Aerial crown-view tile of a tropical tree (Barro Colorado Island, Panama), acquired 20250715:
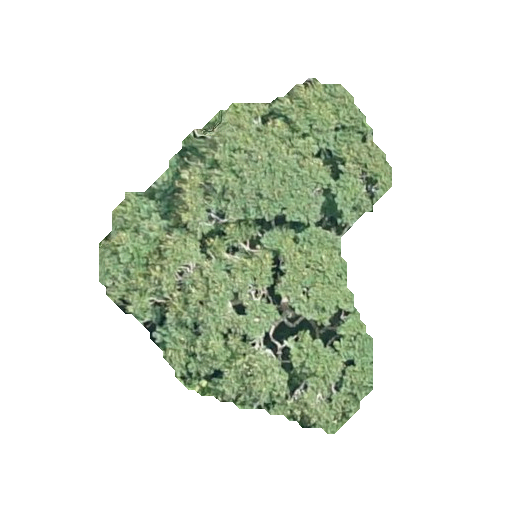
Species: Jacaranda copaia
GBIF accepted scientific name: Jacaranda copaia
Crown area: 99.899 m²